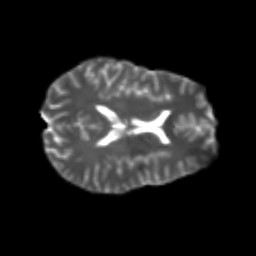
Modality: T2w
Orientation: axial
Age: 23
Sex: female
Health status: healthy
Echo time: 0.074 s